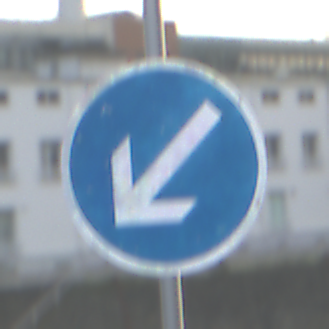
Verkehrszeichen: VorgeschriebeneVorbeifahrtLinks
Umgebung: Outdoor, Urban
Tageszeit: SunriseSunset
Wetter: PartlyCloudy
Licht: Natural
Jahreszeit: NotSpecified
Kontrast: LowContrast